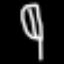
Label: leaf